Question: What is the value of this measurement?
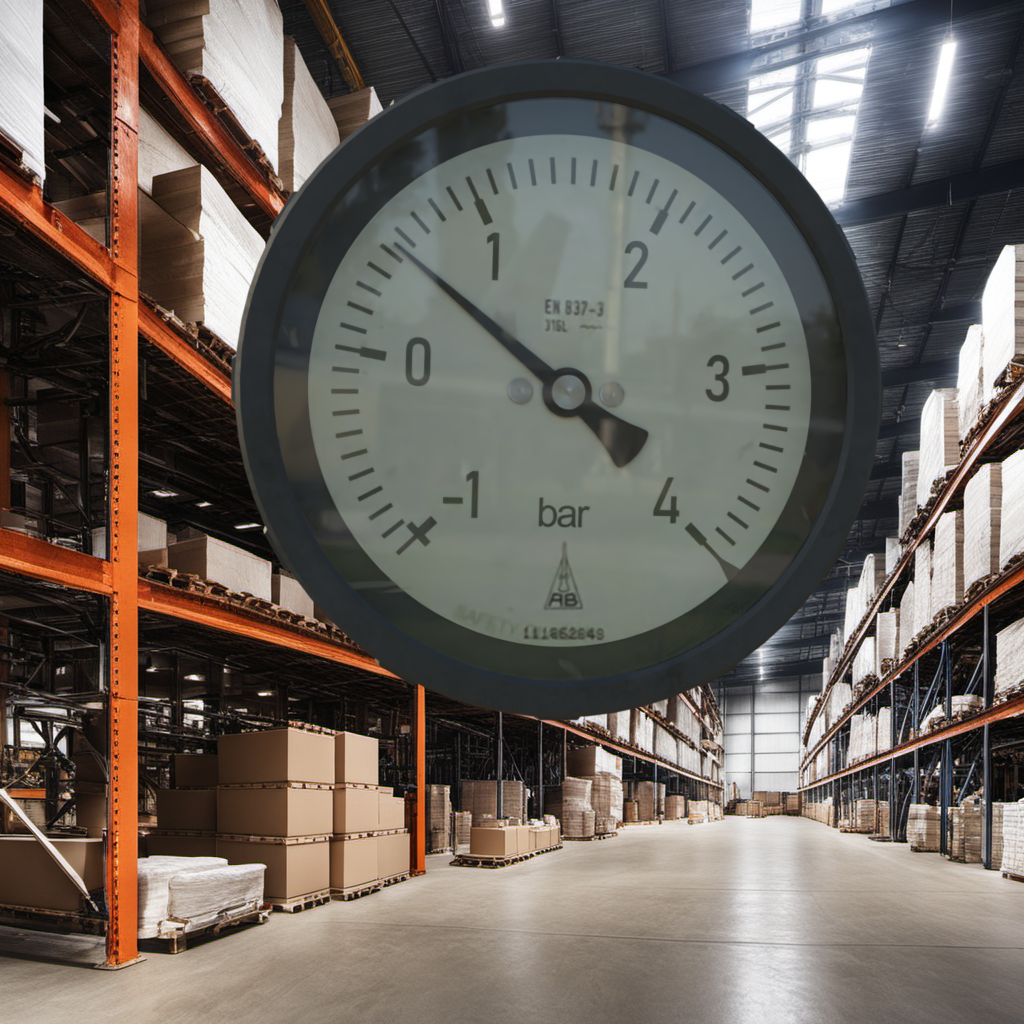
Answer: The result is 0.52
Question: What is the value range of the measurement in the image?
Answer: The range is from -1 to 4
Question: What is the minimum and maximum value of this measurement?
Answer: The minimum value is -1 and the maximum value is 4